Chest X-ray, AP view. Patient: 17 years old, sex M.
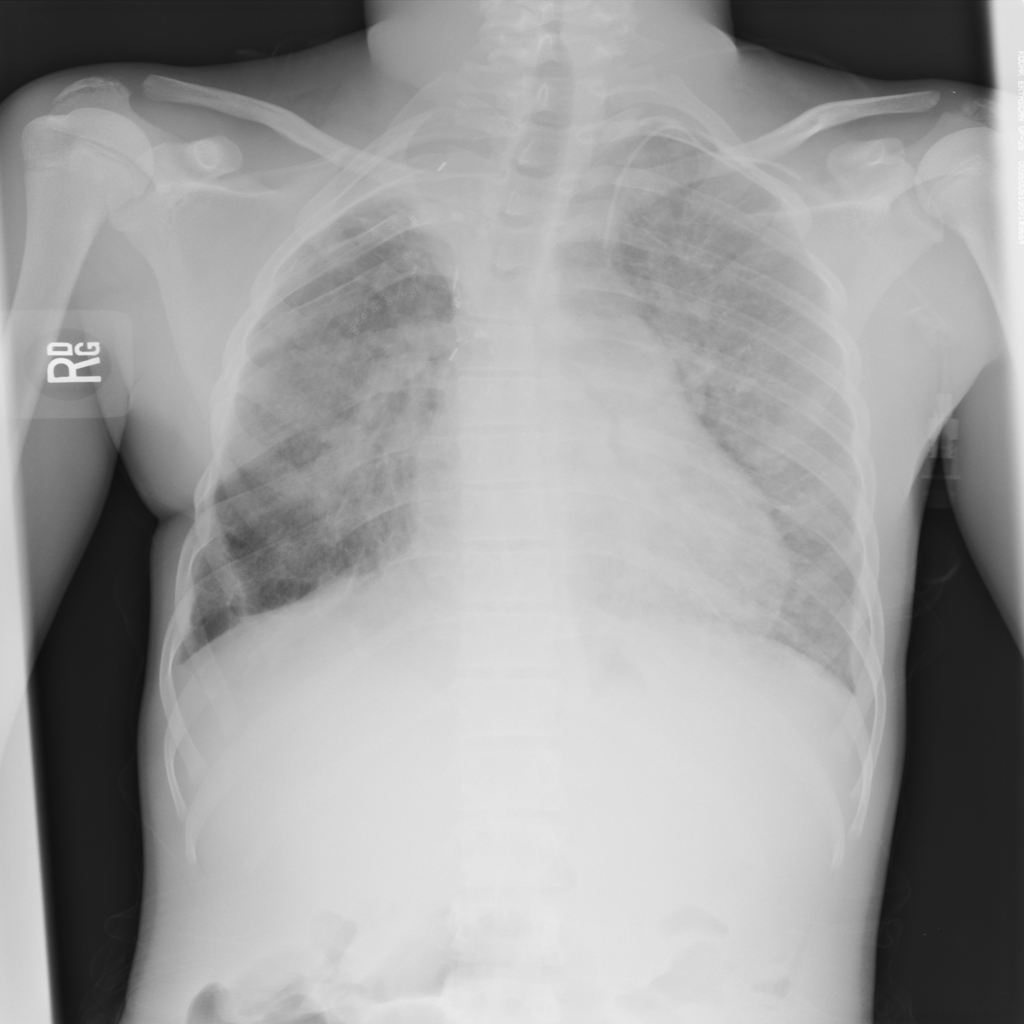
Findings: No Finding